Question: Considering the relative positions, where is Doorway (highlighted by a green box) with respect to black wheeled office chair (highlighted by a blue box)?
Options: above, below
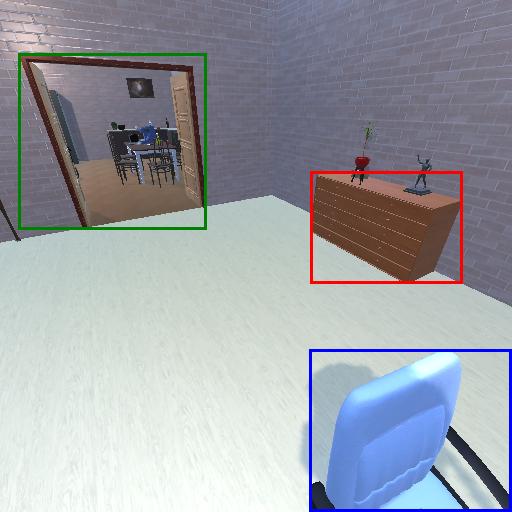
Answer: above